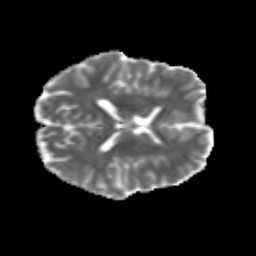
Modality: MD
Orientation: axial
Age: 23
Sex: male
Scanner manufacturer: siemens
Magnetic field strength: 3 T
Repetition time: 3.5 s
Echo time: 0.125 s